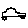
Label: car